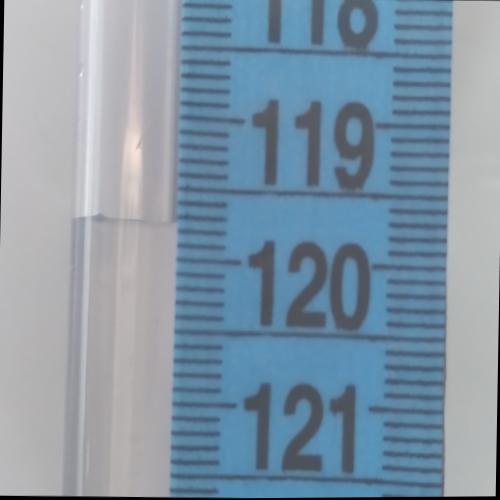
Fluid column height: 119.7 cm